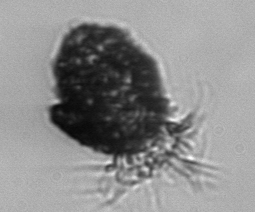
Label: Stenosemella_pacifica